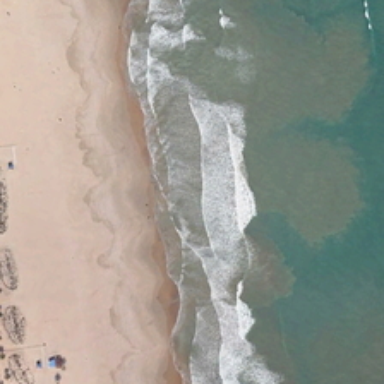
Many tourists are playing on the beach .